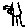
Label: triangle